Brain MRI, t1w sequence, axial 2D slice.
Patient: age 29, sex M, weight 78 kg, height 1.78 m
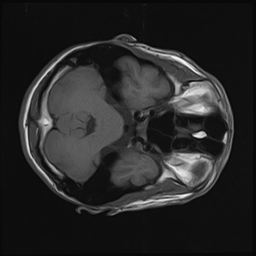